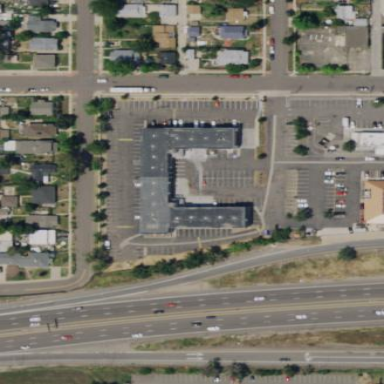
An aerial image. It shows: Motel building.